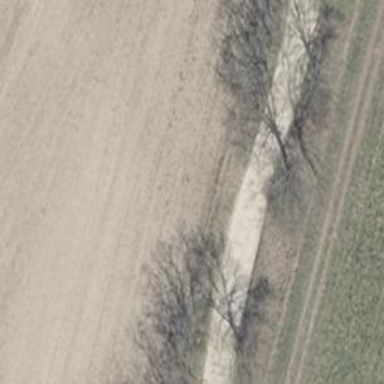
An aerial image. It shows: Unclassified road with asphalt surface.